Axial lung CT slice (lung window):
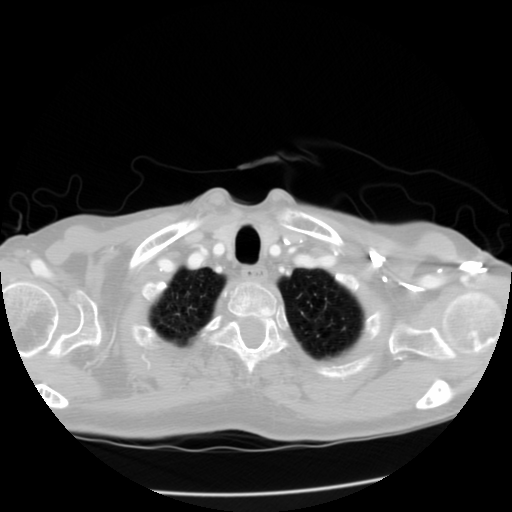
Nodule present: no